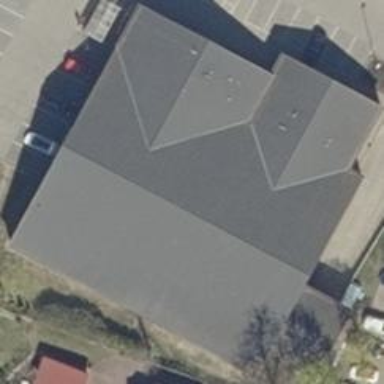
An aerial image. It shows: Flat-roofed retail building.